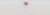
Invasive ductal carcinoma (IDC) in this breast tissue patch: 0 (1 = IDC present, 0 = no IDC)